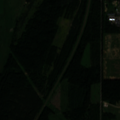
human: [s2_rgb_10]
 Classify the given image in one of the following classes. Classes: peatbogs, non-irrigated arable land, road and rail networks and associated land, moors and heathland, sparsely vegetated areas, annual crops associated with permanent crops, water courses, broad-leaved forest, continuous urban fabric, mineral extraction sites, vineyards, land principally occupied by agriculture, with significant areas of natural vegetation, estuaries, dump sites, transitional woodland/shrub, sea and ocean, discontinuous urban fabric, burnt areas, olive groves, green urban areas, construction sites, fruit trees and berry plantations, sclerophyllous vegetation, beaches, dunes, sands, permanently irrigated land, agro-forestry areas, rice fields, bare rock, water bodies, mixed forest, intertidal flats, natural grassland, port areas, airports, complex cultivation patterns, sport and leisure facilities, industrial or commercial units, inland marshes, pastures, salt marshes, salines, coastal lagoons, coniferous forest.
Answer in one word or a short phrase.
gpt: industrial or commercial units, pastures, complex cultivation patterns, coniferous forest, mixed forest, transitional woodland/shrub